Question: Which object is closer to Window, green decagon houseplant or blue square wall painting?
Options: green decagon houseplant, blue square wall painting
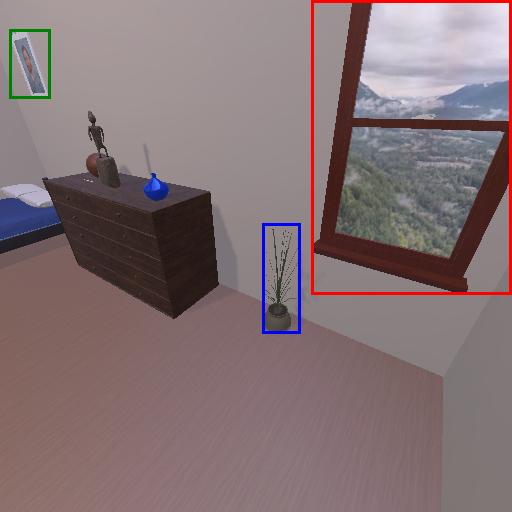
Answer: green decagon houseplant